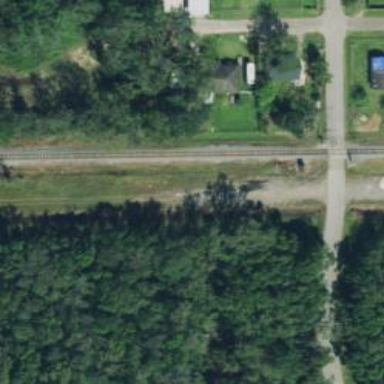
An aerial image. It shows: Railway track.